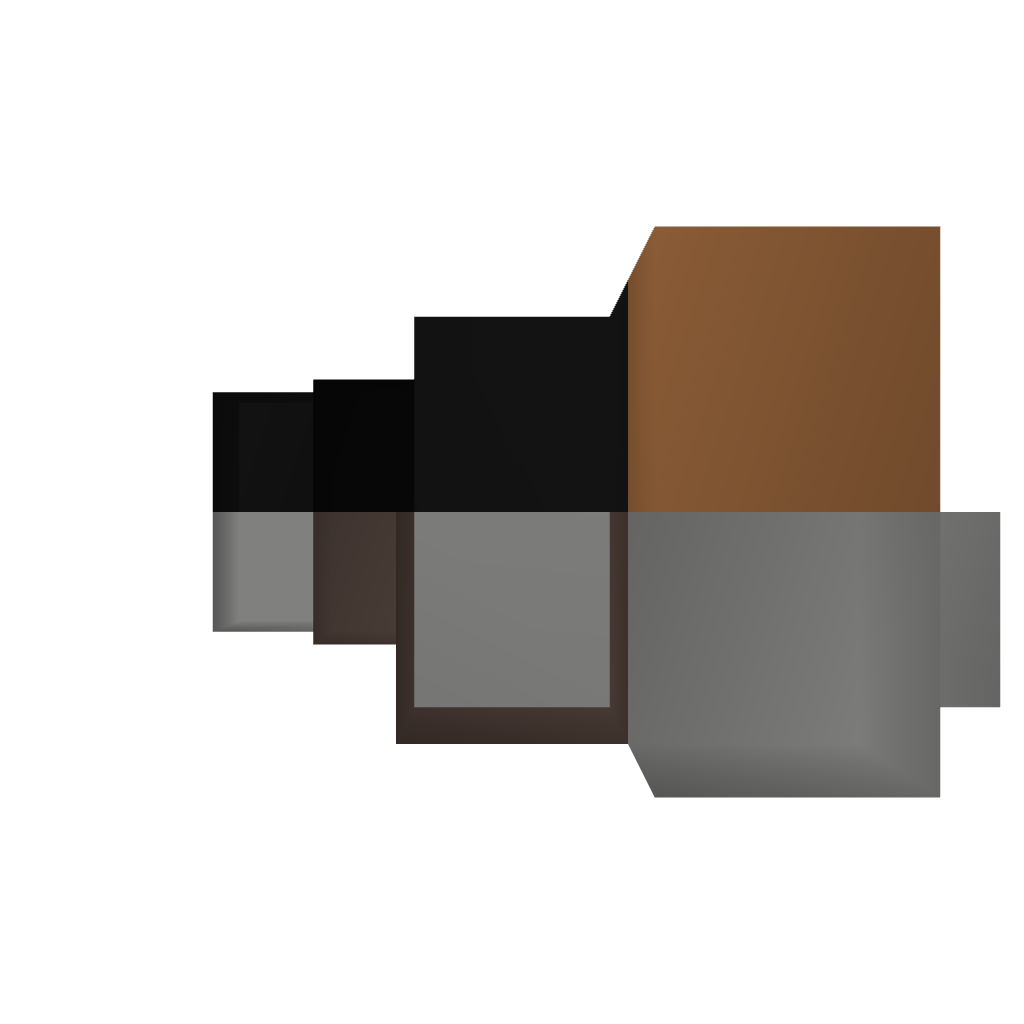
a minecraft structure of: Dusk to Dawn Switch with Override